Question: I was initially trying to add a splash page to my app, and followed a tutorial on how to do so. However, now every time I load my app, it does to a white screen for a few seconds before saying "Unfortunately, [App] has stopped."
I was unable to find a way to copy LogCat, so here's an image of the errors which appear:

Also, here's my Manifest XML:
'''
<manifest xmlns:android="http://schemas.android.com/apk/res/android"
package="com.bipbapapps.leagueclickerapp"
android:versionCode="1"
android:versionName="1.0" >
<uses-sdk
android:minSdkVersion="8"
android:targetSdkVersion="19" />
<application
android:allowBackup="true"
android:icon="@drawable/ic_launcher"
android:label="@string/app_name"
android:theme="@style/AppTheme" >
<activity
android:name=".Splash"
android:label="@string/app_name">
<intent-filter>
<action android:name="android.intent.action.MAIN" />
<category android:name="android.intent.category.LAUNCHER" />
</intent-filter>
</activity>
<activity
android:name=".MainClass"
android:label="@string/app_name">
<intent-filter>
<action android:name="com.bipbapapps.leagueclicker.CLICKER" />
<category android:name="android.intent.category.DEFAULT" />
</intent-filter>
</activity>
</application>
</manifest>
'''
Deleting the splash Java and activity from the manifest does nothing to help now (and when I deleted it, I did revert MainClass to .LAUNCHER .
Can anyone make sense of the list, and/or help me run my app again?
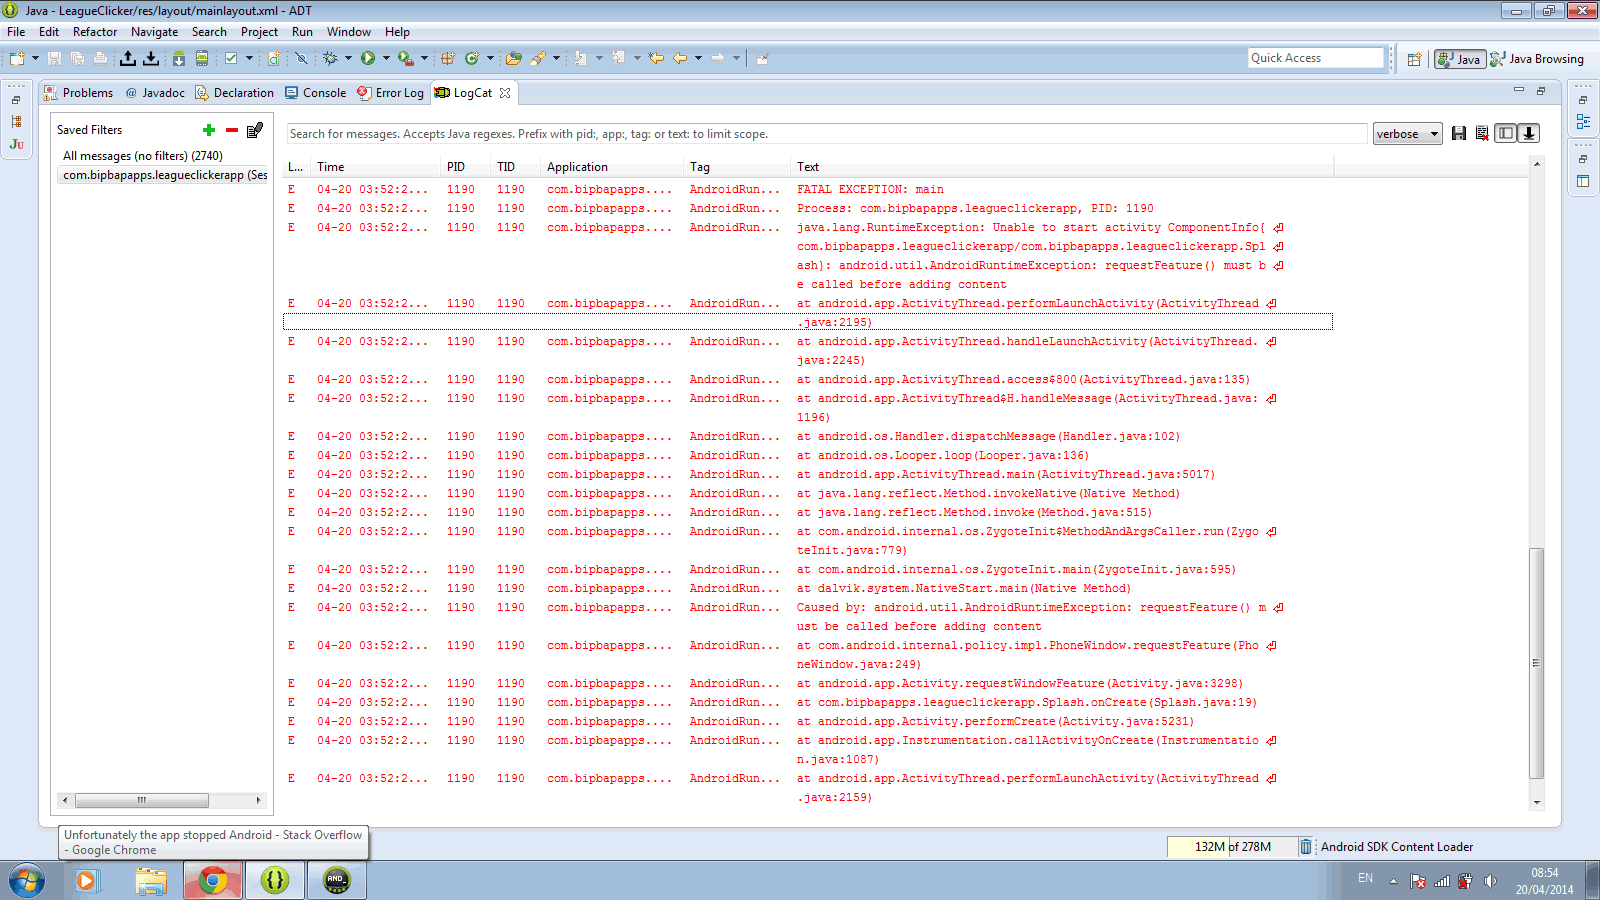
Answer: From the logs, I found that you should
Call the 'requestFeature' before 'setContentView();'